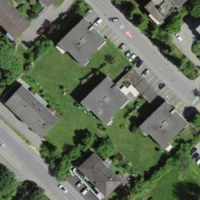
EUNIS habitat code: 55
Species observed at this site:
Cornus sanguinea